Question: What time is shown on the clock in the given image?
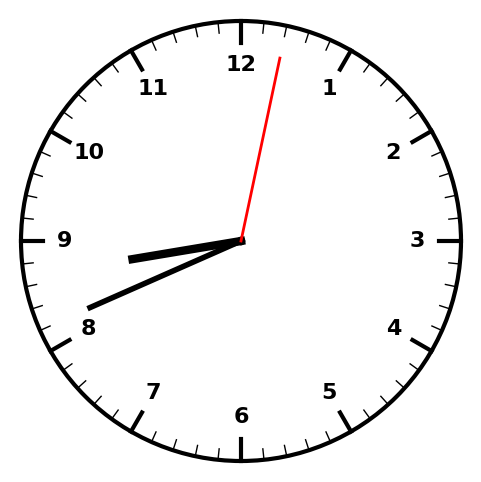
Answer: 08:41:02